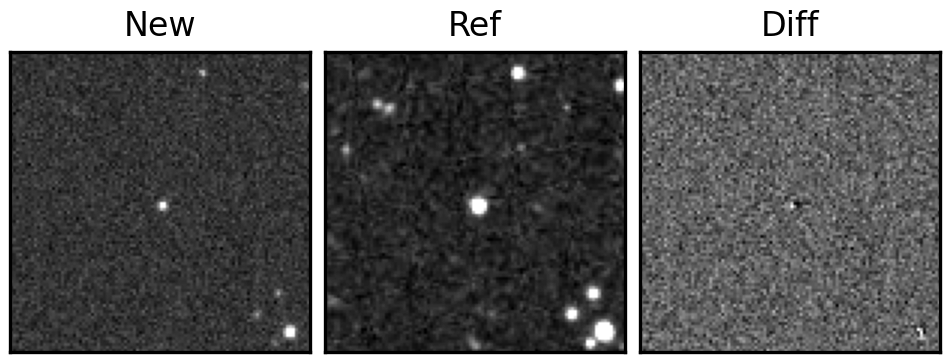
Label: bogus